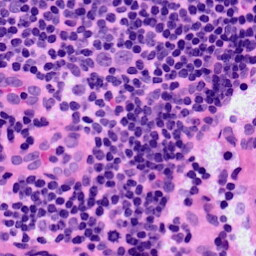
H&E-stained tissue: LymphNode